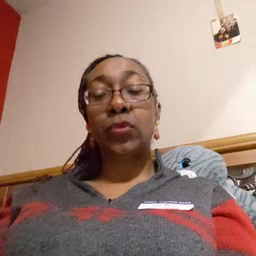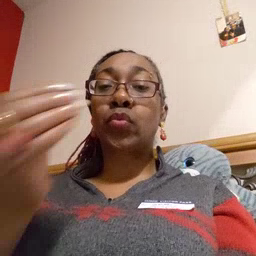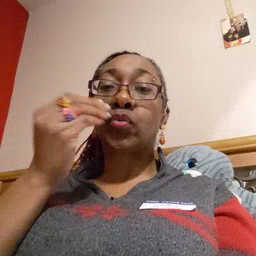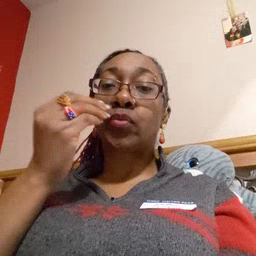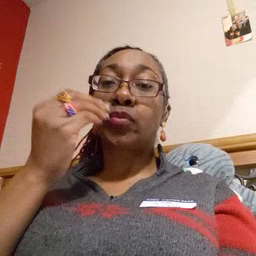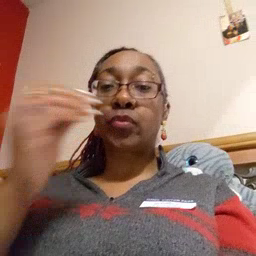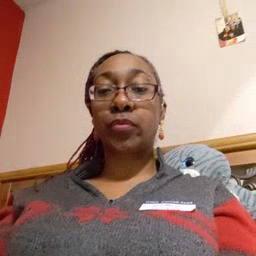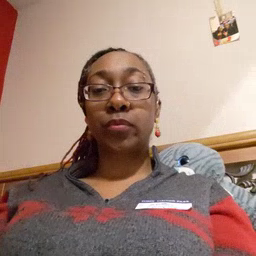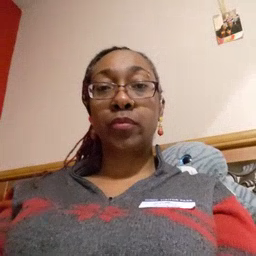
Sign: food